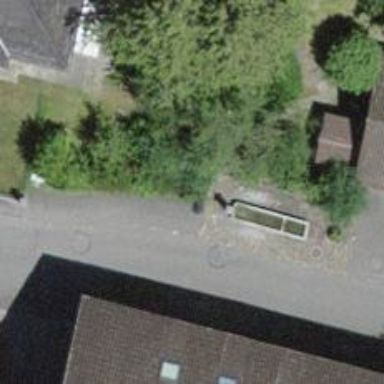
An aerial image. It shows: Fountain.